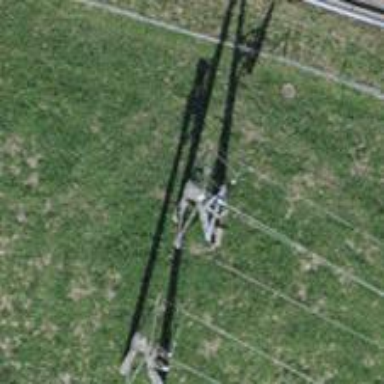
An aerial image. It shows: Concrete power pole.